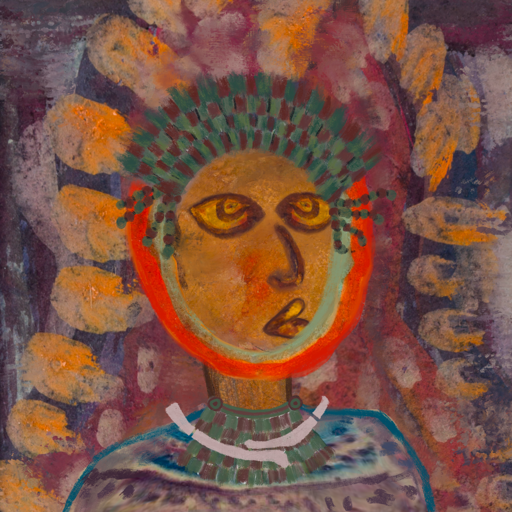
Background: Doll, Head And Neck Side: Pipe, Face Side: Comrade, Bust: HillGirl, Hair Side: Sisters, Head Accessory: After_Raid_Crown, Second Necklace: After_Raid, Necklace: Hypocrite_2, Baby: Blank